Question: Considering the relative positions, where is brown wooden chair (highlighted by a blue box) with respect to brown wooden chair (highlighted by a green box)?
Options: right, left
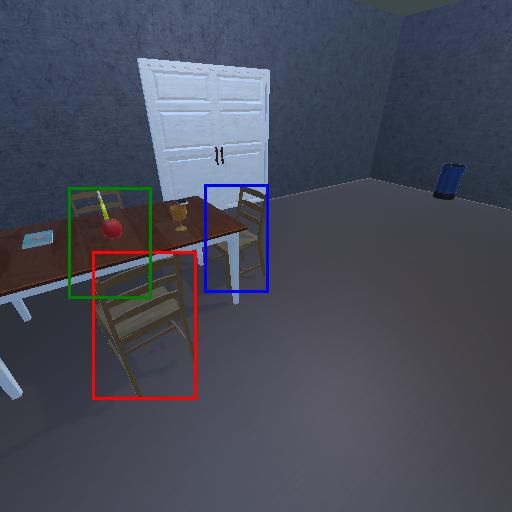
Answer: right